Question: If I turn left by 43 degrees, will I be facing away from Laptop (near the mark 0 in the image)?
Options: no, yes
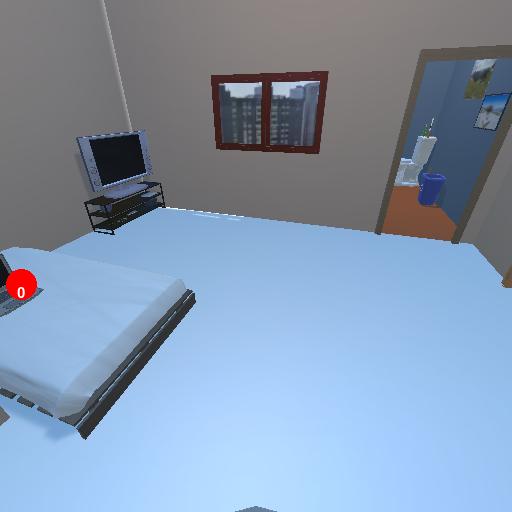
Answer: no